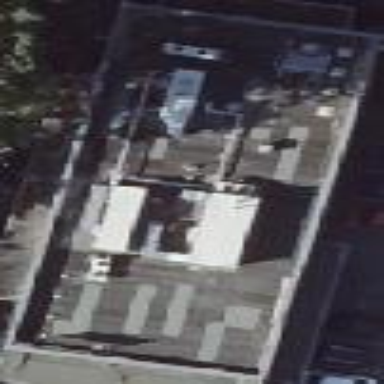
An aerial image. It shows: Flat roofed building serving as fast food establishment.